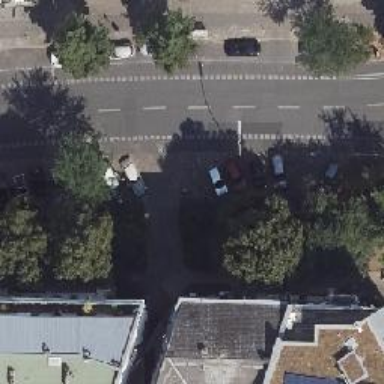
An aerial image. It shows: There is parking obstacle present in the area.